【题型】选择题　【知识点】平面几何　【难度】easy
把球放在长方体纸盒内, 球的一部分露出盒外, 其截面如图所示, 已知 $EF = CD = 8$, 那么球的半径长是( )

A. 4
B. 5
C. 6
D. 8
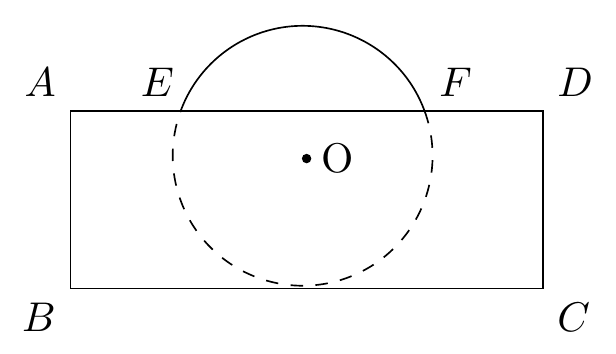
【解答】
解：
过点 $O$ 作 $OM \perp EF$ 于点 $M$, 连接 $OE$,

$\because EF = CD = 8$,

$\therefore EM = \frac{1}{2} EF = 4$, $OM = 8 - OE$,

$\therefore OE^2 = 4^2 + (8 - OE)^2$,

解得 $OE = 5$,

故选 B．
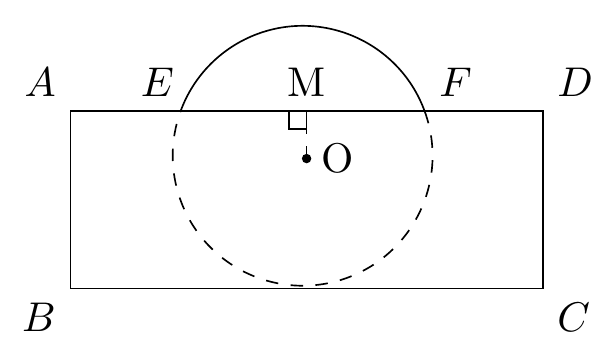